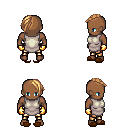
a pixel art fantasy rpg character, male body template, human, dark skin, white tunic, gold greaves, light blonde long mohawk hairstyle, gold gloves, brown slippers, four views (front, back, left, right), 2x2 character sprite sheet, small pixel art, hard edges, no anti-aliasing